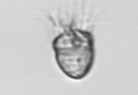
Label: Ciliophora